Aerial crown-view tile of a tropical tree (Barro Colorado Island, Panama), acquired 20240716:
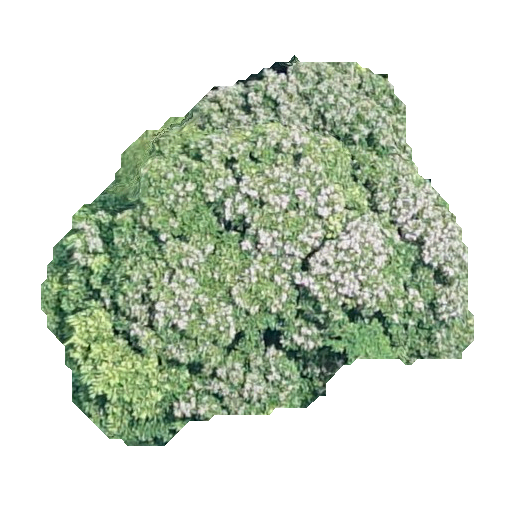
Species: Dipteryx oleifera
GBIF accepted scientific name: Dipteryx oleifera
Crown area: 177.073 m²